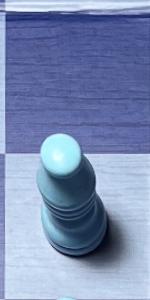
Label: Bishop_White